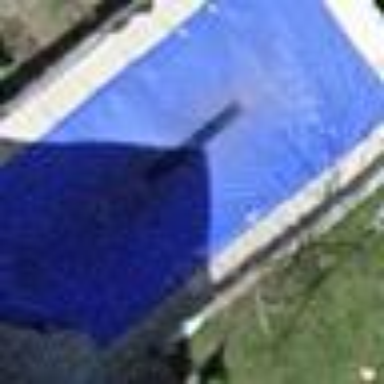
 perfect for swimming and other water activities."